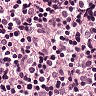
Metastatic tissue present: no